Question: ## Background
I am trying to write an application which works like described below.
- - - - -
---
## Searches
I have made some searches and found some articles on <URL>".
Also I have watched some video tutorials like <URL>.
I have made some searches today and found a very interesting thing, I think I am on a right way to the solution, and I want to share my ideas with you. So looking in android sources I found an interesting files () and (*frameworksase\core\java\comndroid\internal\widget*) now I am interest in:
### Question
'LockPatternUtils' ? Or Why I cant see that function in Eclipse ?
---
## Decision
So I think that the only way to get access to the Android is to root the phone make some changes in the system files and use
---
## Question
1. Can somebody provide me useful links about getting access to the system PIN dialog in the rooted phone.
2. Am I on a right way and can I solve my problem in this way?
3. If anybody encountered such problem please help me to solve.
Any Solutions?
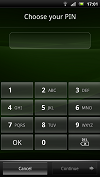
Answer: Okay, I have solved this problem and now I want to share my solution with you.
At first as I told I have android sources so I have made some changes in android sources to get access to the PIN and Pattern dialogs. And here they are:
in I have changed following lines of code
'''
<activity android:name="ConfirmLockPattern"
android:exported="true"> // This line was added by me.
</activity>
<activity android:name="ConfirmLockPassword"
android:exported="true" // This line was added by me.
android:them="@android:style/Them.NoTitleBar">
</activity>
<activity android:name="ChooseLockPattern"
android:exported="true" // This line was added by me.
android:label="@string/lockpattern_change_lock_pattern_label">
</activity>
'''
This modifications allow me to call "", "" and "" activities from my own application. After I compile android Source codes and launch system.img on my emulator.
In my application I have write following functions in order to call "" or "" activities:
'''
/**
* Show PIN/Password confirmation dialog.
*/
void ShowConfirmLockPINActivity() {
CustomLog.i(TAG, "Show Confirm Lock PIN Activity");
Intent intent = new Intent(Intent.ACTION_RUN);
intent.setComponent(new ComponentName("com.android.settings",
"com.android.settings.ConfirmLockPassword"));
startActivityForResult(intent, mRequestCode);
} /* ShowConfirmLockPINActivity() */
/**
* Show set PIN/Password dialog.
*/
void ShowSetLockPINActivity() {
CustomLog.i(TAG, "Show Set Lock PIN Activity");
Intent intent = new Intent(Intent.ACTION_RUN);
intent.setComponent(new ComponentName("com.android.settings",
"com.android.settings.ChooseLockPassword"));
startActivityForResult(intent, mRequestCode);
} /* ShowSetLockPINActivity() */
/**
* Show Pattern Confirmation dialog.
*/
void ShowSetLockPatternActivity() {
CustomLog.i(TAG, "Show Set Lock Pattern Activity");
Intent intent = new Intent(Intent.ACTION_RUN);
intent.setComponent(new ComponentName("com.android.settings",
"com.android.settings.ConfirmLockPattern"));
startActivityForResult(intent, mRequestCode);
} /* ShowSetLockPatternActivity() */
'''